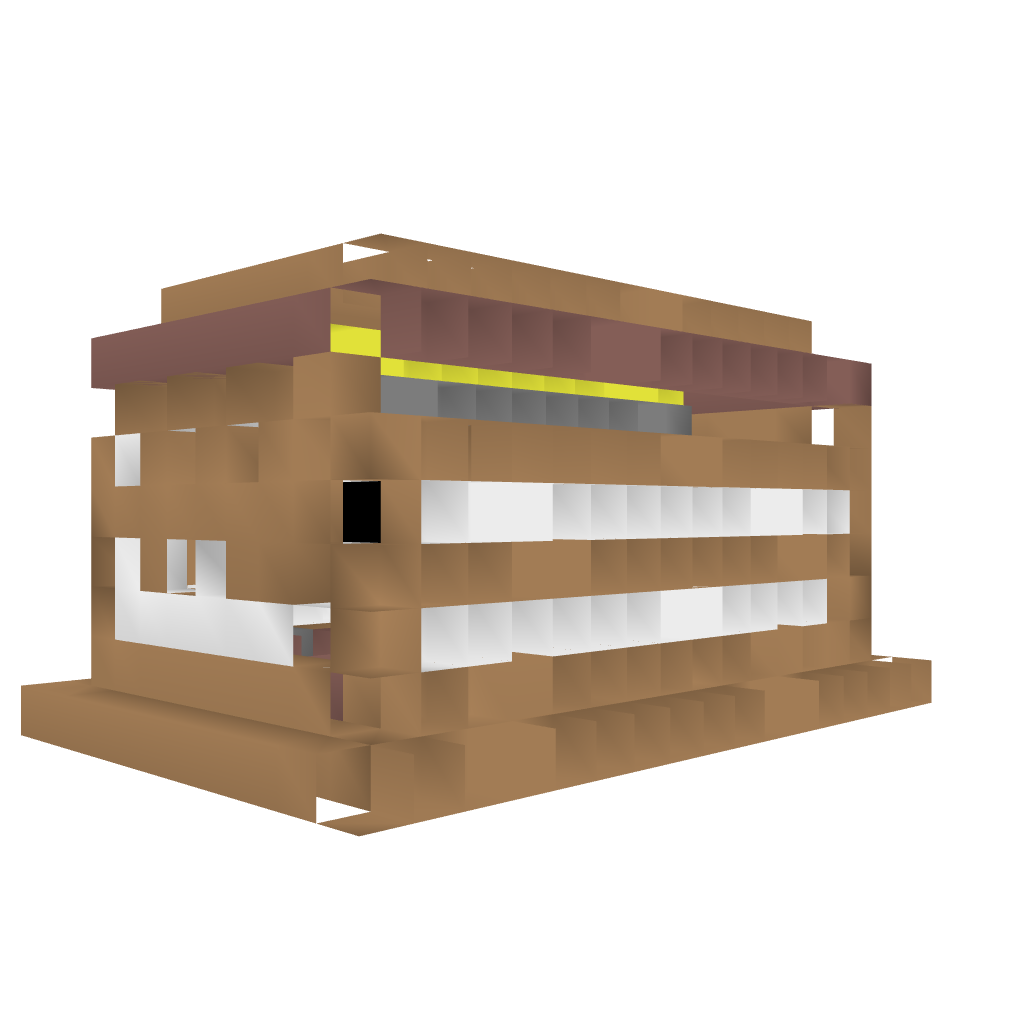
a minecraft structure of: Chicken Farm good quality